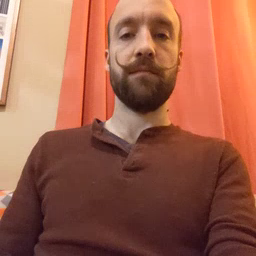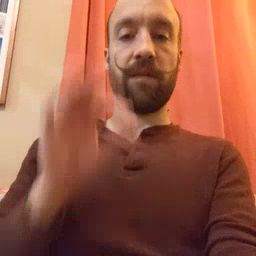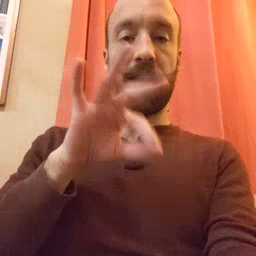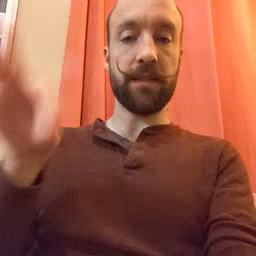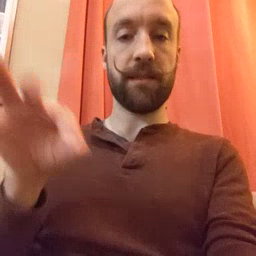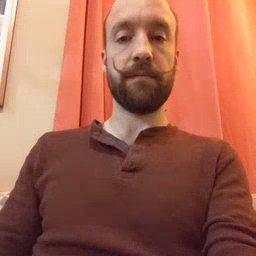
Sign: frenchfries